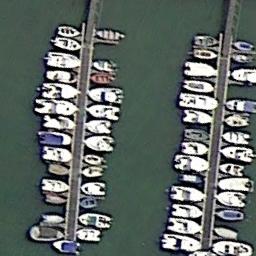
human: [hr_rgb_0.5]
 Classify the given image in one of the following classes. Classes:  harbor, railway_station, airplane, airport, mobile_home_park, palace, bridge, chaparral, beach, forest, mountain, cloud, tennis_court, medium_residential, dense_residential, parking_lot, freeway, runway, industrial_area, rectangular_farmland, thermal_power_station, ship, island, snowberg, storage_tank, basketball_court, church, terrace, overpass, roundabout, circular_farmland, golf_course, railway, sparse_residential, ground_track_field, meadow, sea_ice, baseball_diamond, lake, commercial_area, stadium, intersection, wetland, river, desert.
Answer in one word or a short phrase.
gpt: harbor